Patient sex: M
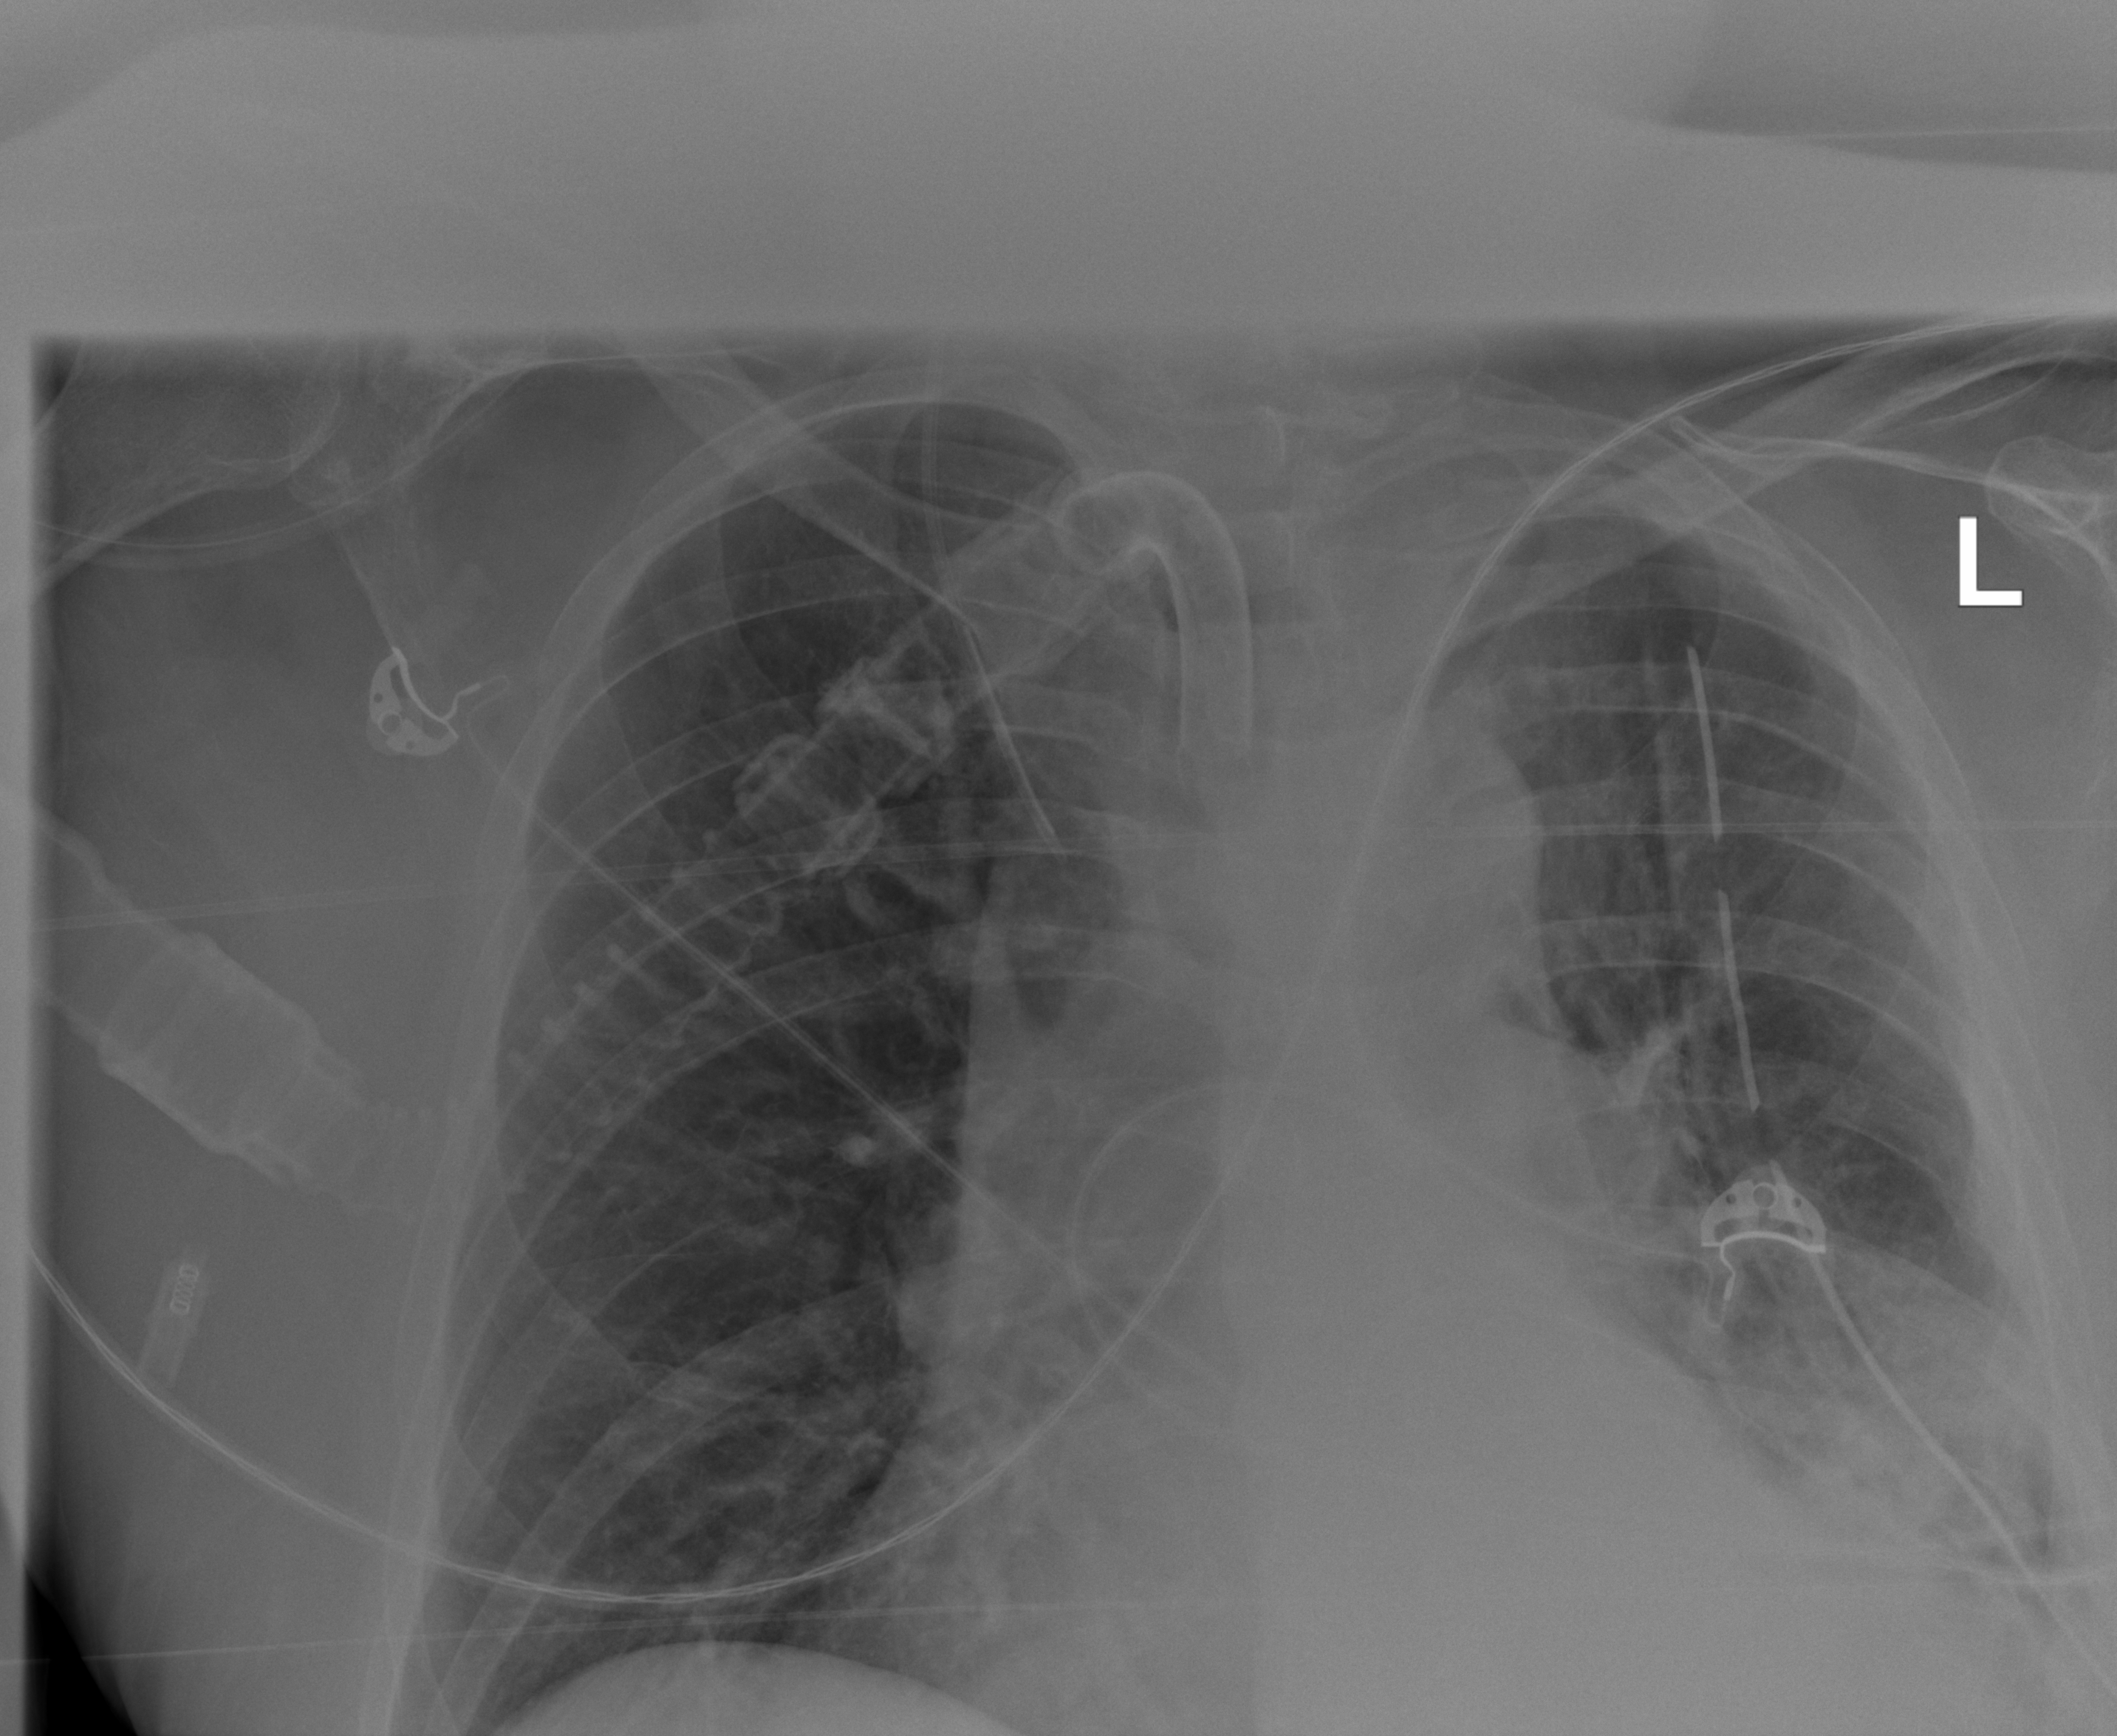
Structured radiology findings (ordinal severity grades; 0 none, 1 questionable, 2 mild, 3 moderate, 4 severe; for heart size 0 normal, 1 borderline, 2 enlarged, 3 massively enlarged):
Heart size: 2
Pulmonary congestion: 2
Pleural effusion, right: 0
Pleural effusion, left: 2
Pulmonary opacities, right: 0
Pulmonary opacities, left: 2
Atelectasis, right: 2
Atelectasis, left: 2